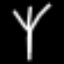
Label: fork